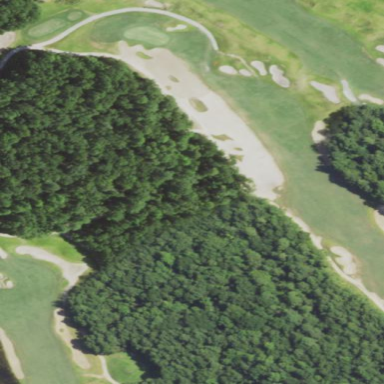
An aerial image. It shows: Sandy area is golf bunker.